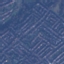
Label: Residential